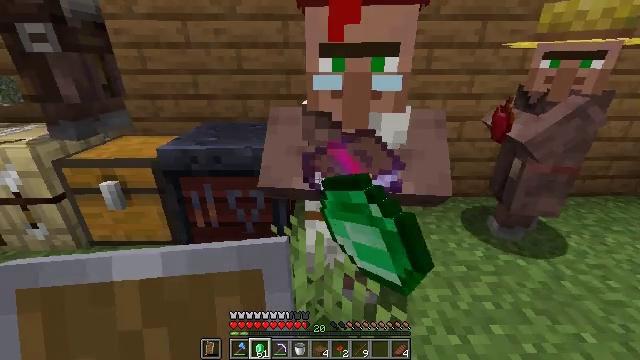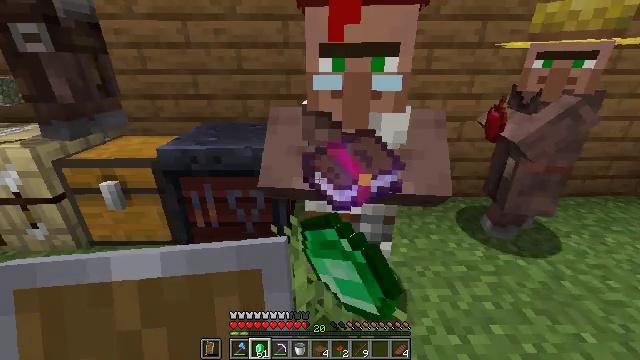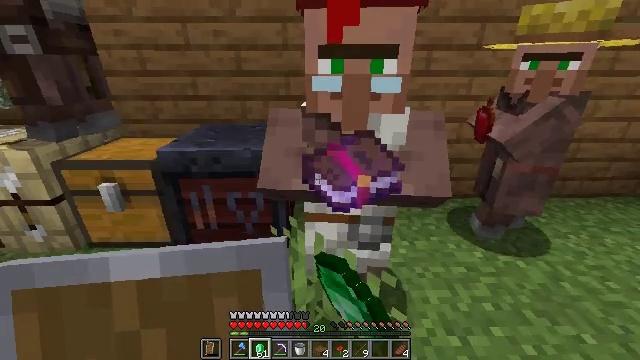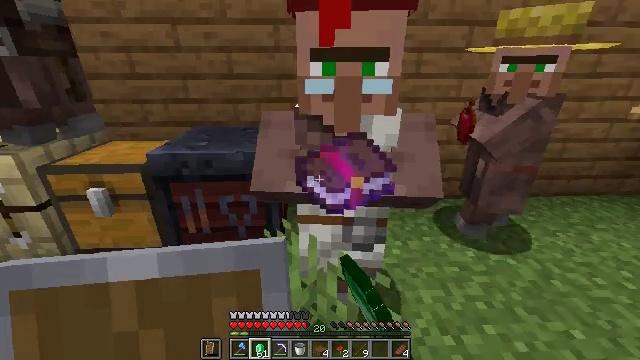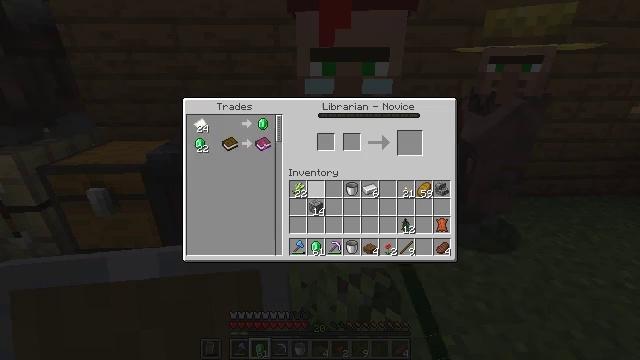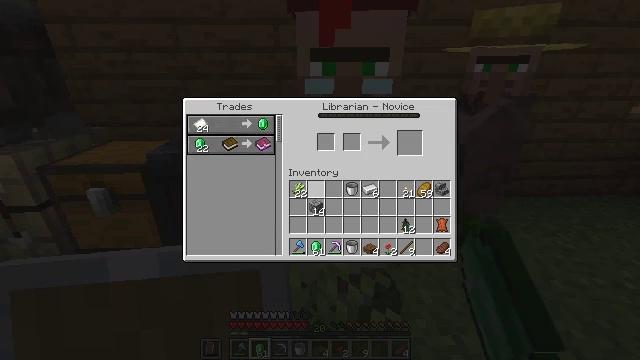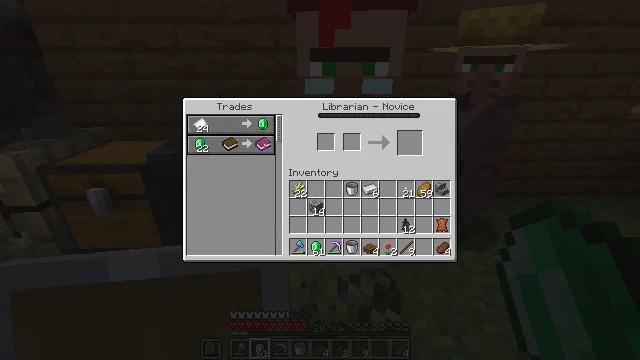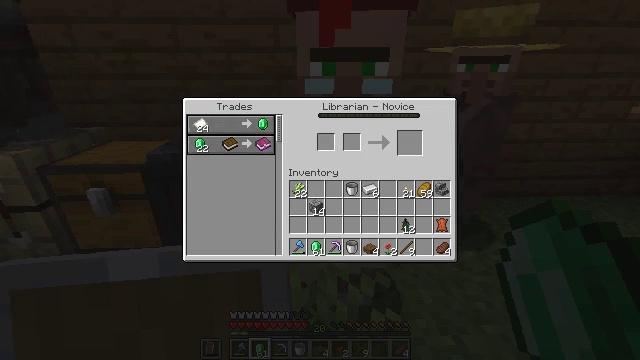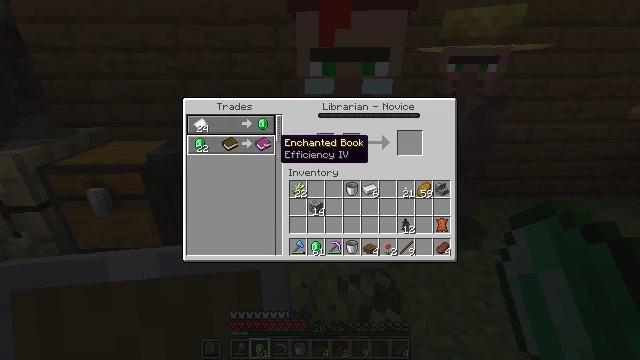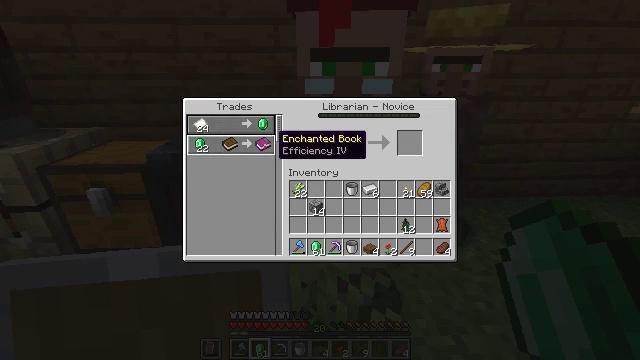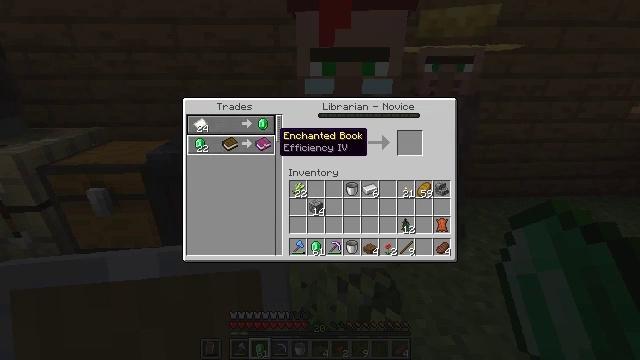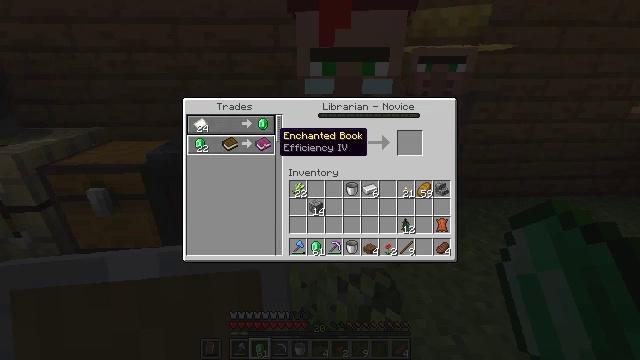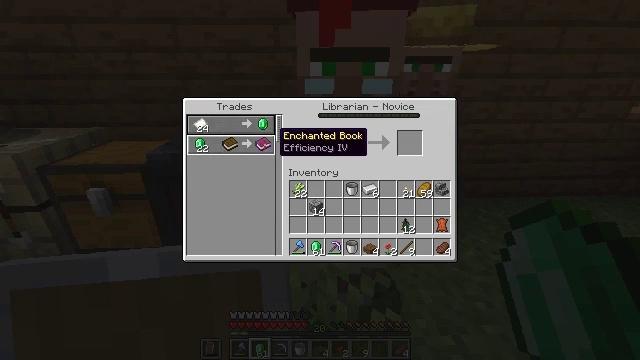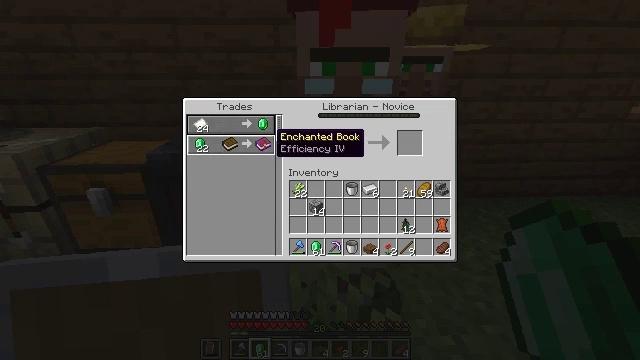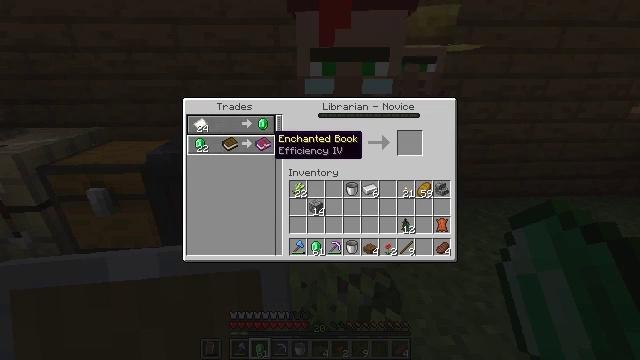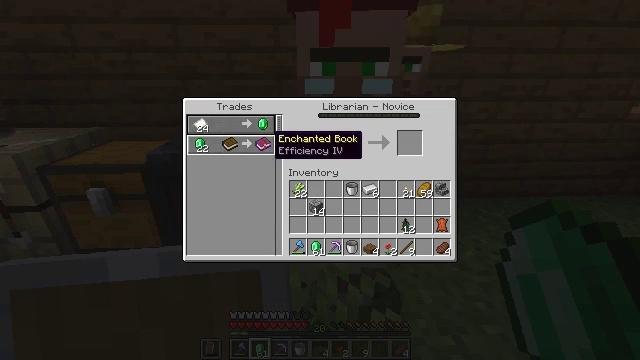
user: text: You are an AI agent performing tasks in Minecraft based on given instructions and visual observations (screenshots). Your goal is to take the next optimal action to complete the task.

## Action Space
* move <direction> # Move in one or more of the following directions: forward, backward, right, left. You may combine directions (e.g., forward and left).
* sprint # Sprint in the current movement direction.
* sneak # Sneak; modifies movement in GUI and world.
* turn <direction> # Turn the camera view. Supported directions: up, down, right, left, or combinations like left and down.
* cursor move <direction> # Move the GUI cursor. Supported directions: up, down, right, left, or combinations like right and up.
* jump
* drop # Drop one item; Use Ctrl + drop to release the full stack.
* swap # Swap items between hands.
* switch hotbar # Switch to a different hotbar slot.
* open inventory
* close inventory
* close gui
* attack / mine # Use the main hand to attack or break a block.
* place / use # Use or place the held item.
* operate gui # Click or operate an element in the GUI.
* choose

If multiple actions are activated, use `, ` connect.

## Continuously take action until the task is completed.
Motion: motion action
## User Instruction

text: Hunt a cow.
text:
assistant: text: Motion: use / place
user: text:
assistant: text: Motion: use / place
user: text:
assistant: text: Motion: turn right
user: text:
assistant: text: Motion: open gui
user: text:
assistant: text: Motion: no_op
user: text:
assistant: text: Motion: no_op
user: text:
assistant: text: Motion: cursor move left and up
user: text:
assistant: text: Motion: cursor move left and up
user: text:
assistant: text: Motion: no_op
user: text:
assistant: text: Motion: no_op
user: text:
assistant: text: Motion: no_op
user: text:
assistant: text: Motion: no_op
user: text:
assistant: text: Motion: no_op
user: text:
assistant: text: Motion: no_op
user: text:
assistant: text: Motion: no_op
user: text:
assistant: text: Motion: no_op
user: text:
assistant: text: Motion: no_op
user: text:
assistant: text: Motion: no_op
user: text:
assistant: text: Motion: no_op
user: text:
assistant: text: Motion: no_op
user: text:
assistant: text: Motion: no_op
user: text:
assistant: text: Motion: no_op
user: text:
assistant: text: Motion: no_op
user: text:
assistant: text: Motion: cursor move left
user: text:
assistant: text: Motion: no_op
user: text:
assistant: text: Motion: cursor move left
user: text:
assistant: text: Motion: cursor move left
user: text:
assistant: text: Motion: no_op
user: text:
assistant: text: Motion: no_op
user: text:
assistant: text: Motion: no_op